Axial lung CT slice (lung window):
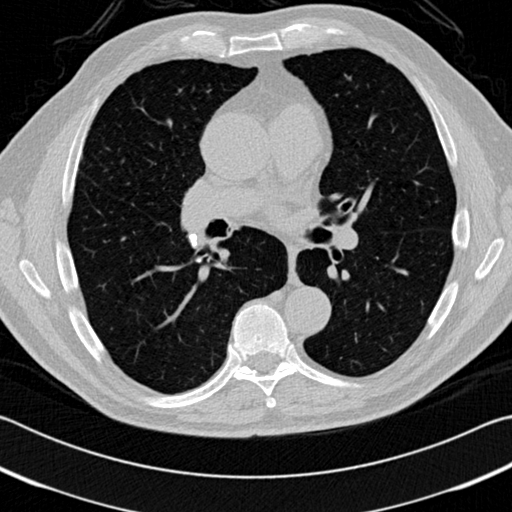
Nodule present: no